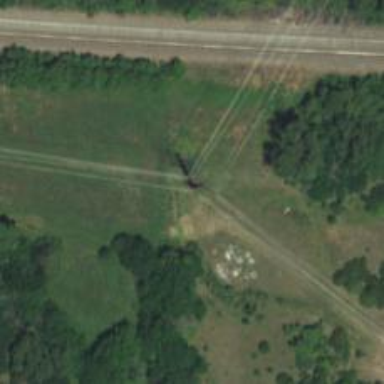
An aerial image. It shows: Power tower.